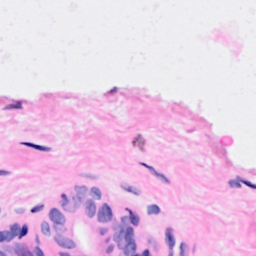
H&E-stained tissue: Breast